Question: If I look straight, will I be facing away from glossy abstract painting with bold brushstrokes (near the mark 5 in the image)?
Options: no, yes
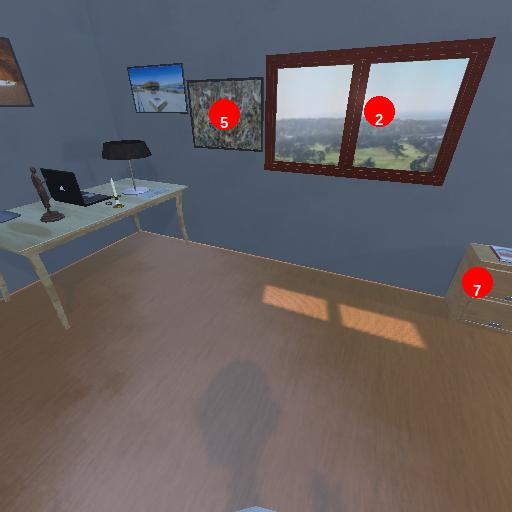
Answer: no